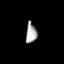
Tissue: lung
Cell type: Fibroblasts
Senescence score: 0.6012
Nuclear area (px): 219
Mean DAPI intensity: 165.553